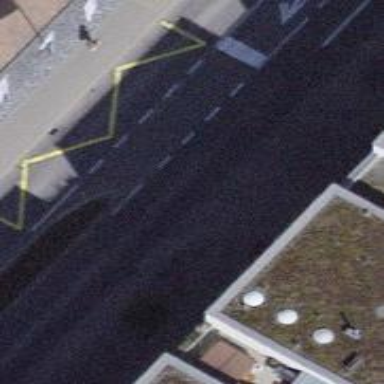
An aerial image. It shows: Bus stop with designated stop position for public transport.